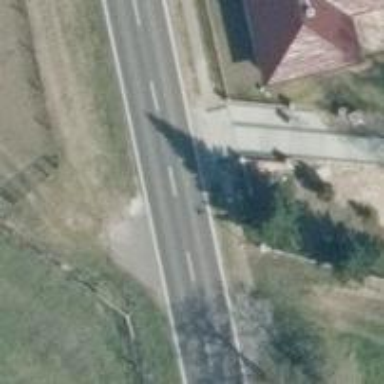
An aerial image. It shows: Driveway.